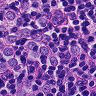
Metastatic tissue present: yes